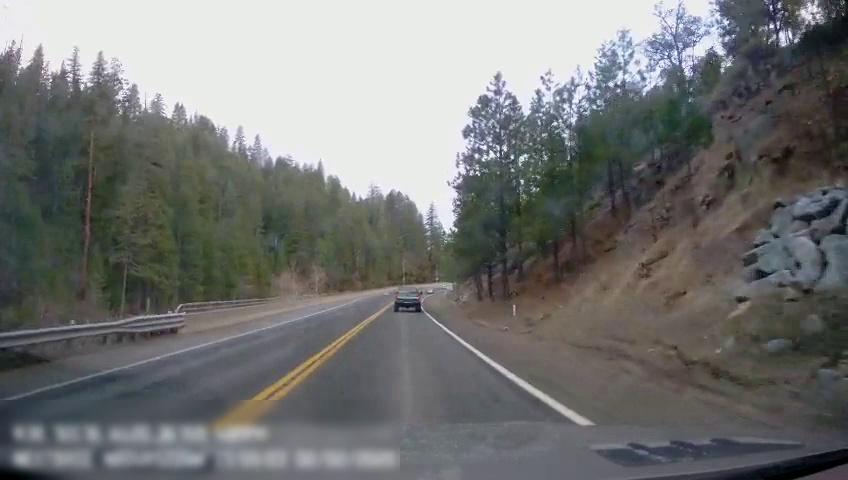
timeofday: Day
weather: Sunny
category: Drivable Space
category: Vehicles | Truck
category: Lanes | Current Lane
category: Lanes | Current Lane
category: Lanes | Alternate Lane